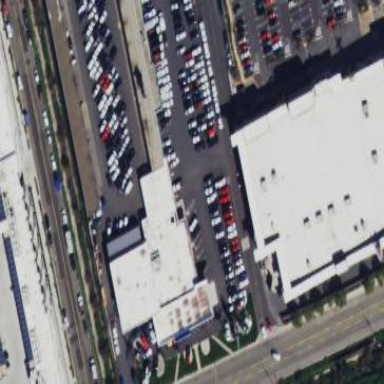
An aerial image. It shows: Commercial building.